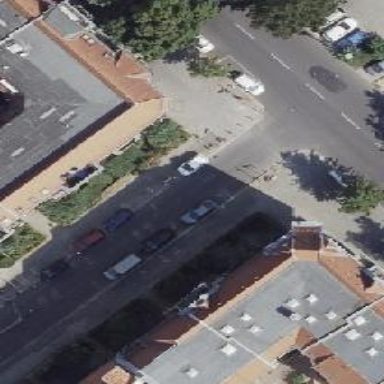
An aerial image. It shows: There is parking obstacle present in the area.